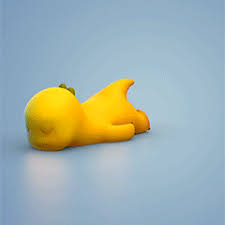
Label: nailong